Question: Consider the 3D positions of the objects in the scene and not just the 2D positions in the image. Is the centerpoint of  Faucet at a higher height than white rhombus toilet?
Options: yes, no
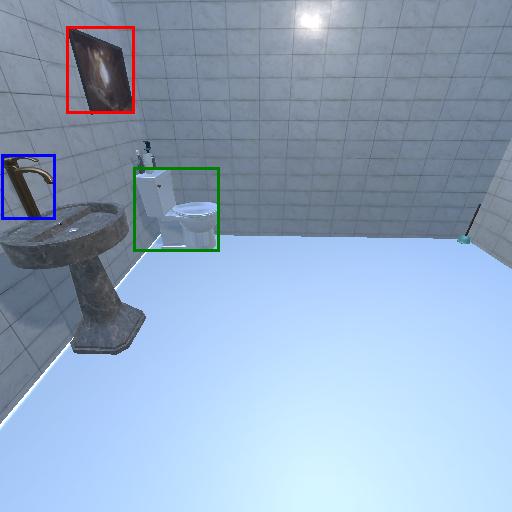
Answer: yes